Field crop: maize
Growth stage: 2
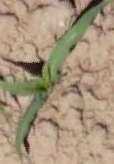
Species: maize